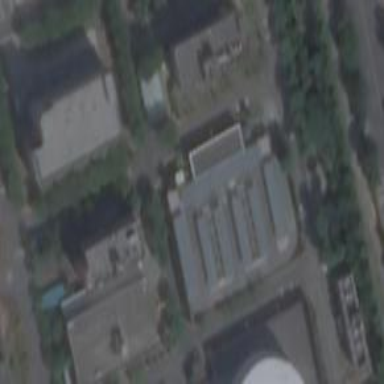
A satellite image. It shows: Industrial building.